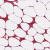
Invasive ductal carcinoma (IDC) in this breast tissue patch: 0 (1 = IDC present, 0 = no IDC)